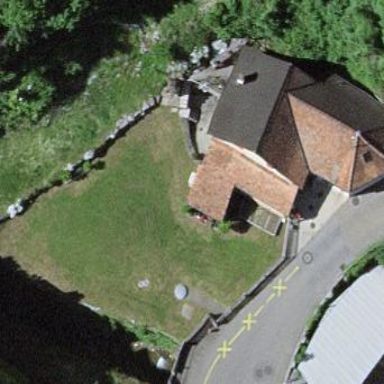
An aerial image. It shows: Detached building.